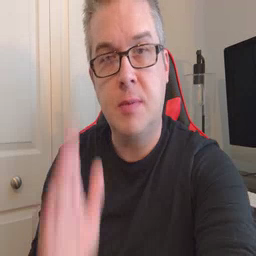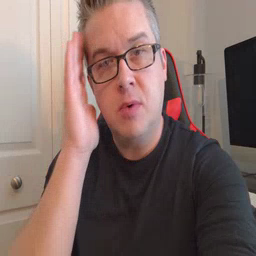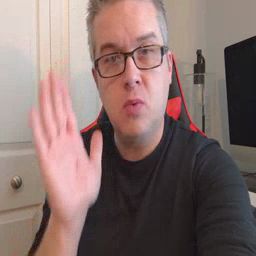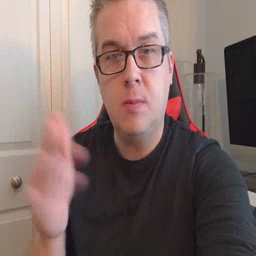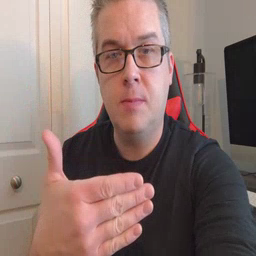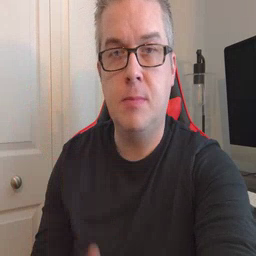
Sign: bedroom